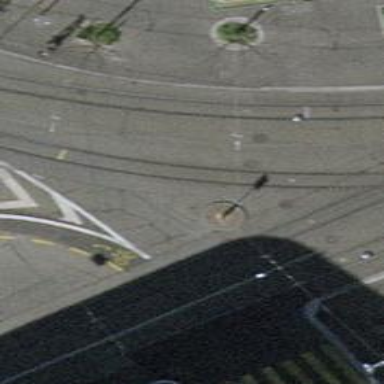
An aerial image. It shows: Asphalt service road with embedded tram rails.